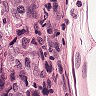
Metastatic tissue present: yes